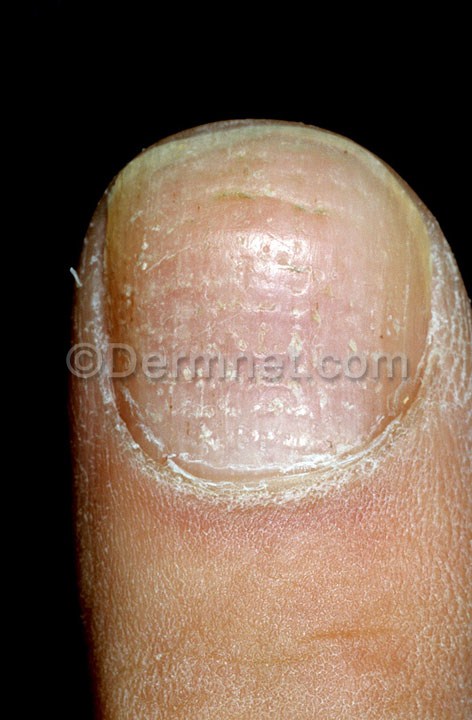
Disease: Nail Fungus and other Nail Disease